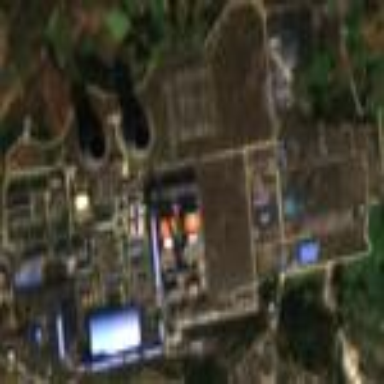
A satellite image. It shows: Industrial area with coal-powered plant.